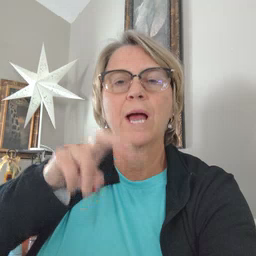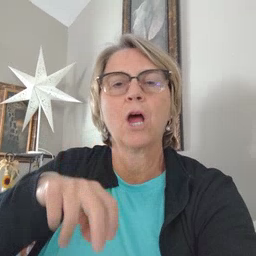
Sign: chair